Question: What preferences are listed?
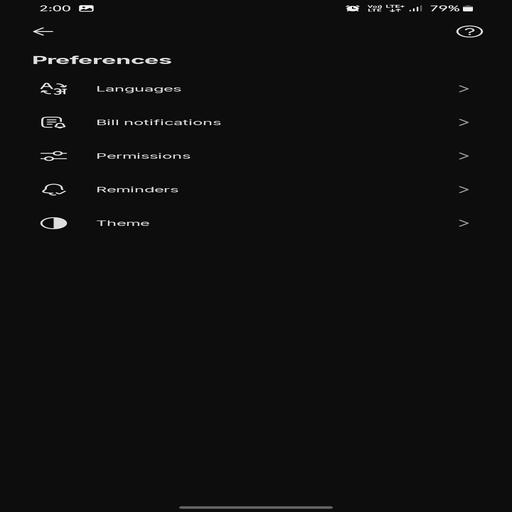
Answer: Languages, Bill notifications, Permissions, Reminders, Theme